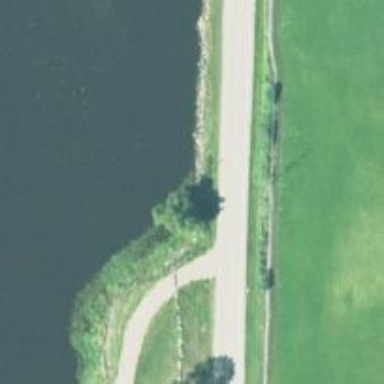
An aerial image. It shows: Track road beside dyke embankment.